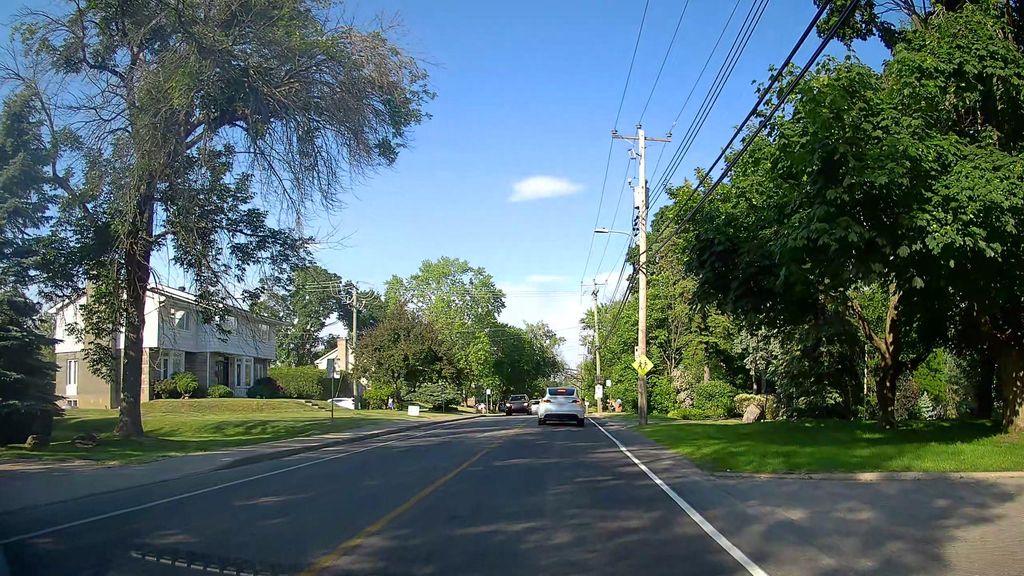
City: montreal